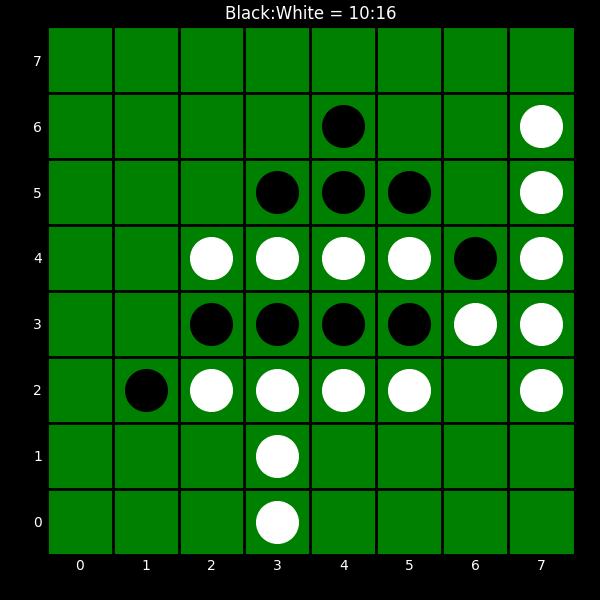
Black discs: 10
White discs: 16